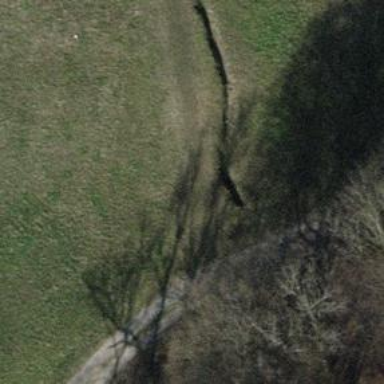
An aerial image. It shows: There is tunnel.